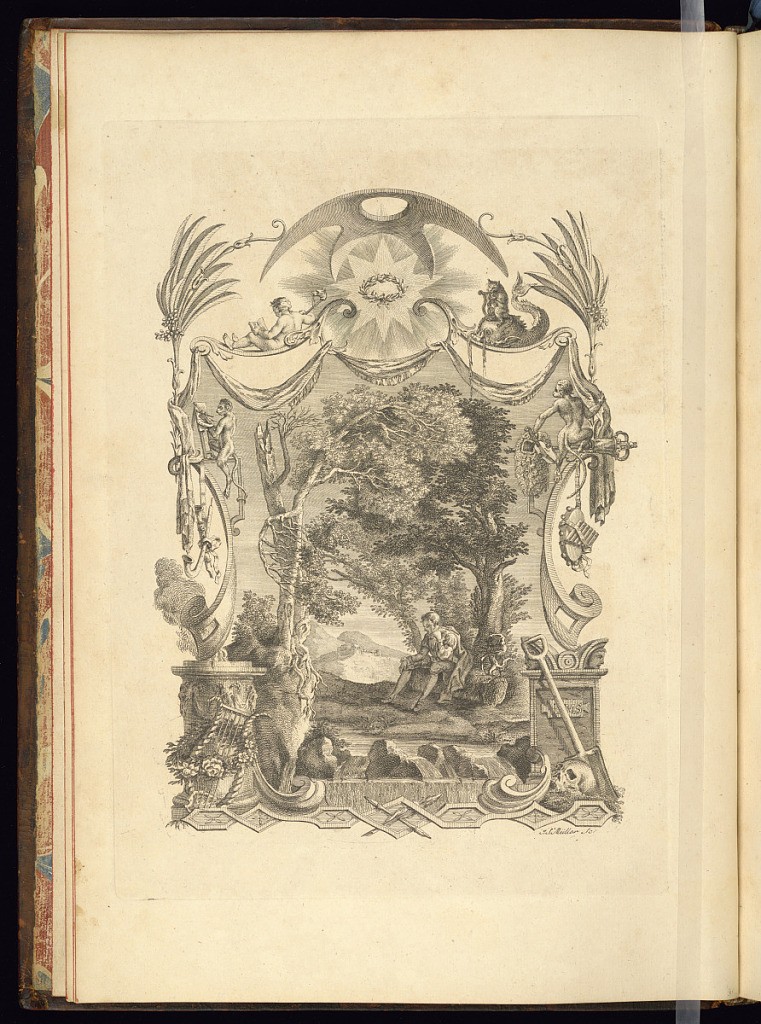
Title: Illustration for the Poem 'Ode on the Spring'
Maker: Thomas Gray, British, 1716 – 1771
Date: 1753
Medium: Etching on laid paper
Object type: Bound print
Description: Full-page illustration for the poem ‘Ode on the Spring'. A male figure sits on a log within a wooded landscape with a fortified castle in the background. The scene is framed by a decorative arabesque border, with draped swags of fringed textile hanging from C-scrolls, with acanthus leaf scrolls and palm leaves. In the center above the scene, a crown of laurels within sun rays with a canopy suspended above. Seated on our hanging from the border/frame is a putto, a cat playing the lyre on a dolphin, a monkey holding a string instrument and a monkey painting at an easel. Trophies of musical instruments hang suspended from each side. The decorative border is supported by two plinths, The left plinth, sculpted in relief with rams' heads and the right plinth with the letters EMS. In front of the plinths, a skull and shovel and a lyre and garland of flowers. The plate is signed.